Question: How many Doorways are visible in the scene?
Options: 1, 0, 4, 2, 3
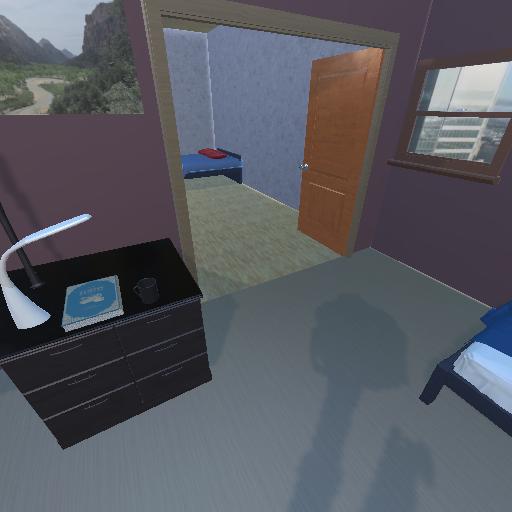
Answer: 1